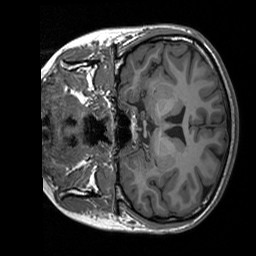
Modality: T1w
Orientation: coronal
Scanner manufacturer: siemens
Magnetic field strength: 3 T
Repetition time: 1.76 s
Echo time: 0.0022 s